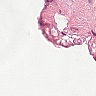
Metastatic tissue present: no